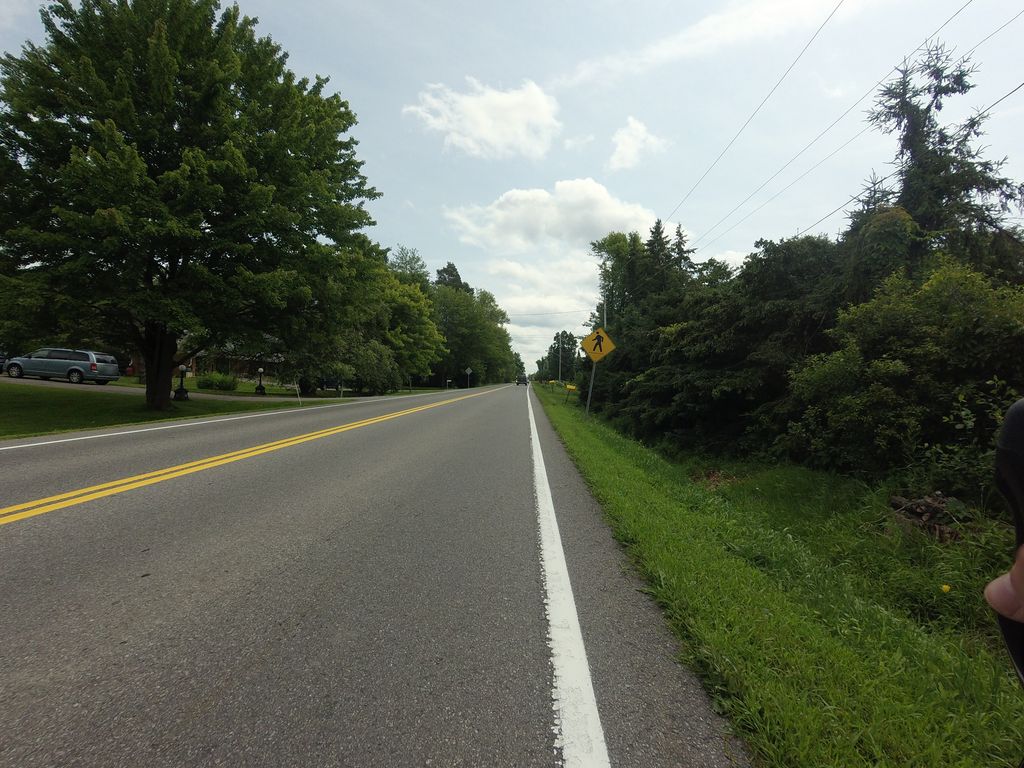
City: ottawa-gatineau